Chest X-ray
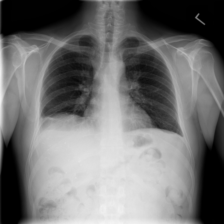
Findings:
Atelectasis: positive
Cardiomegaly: negative
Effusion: positive
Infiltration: negative
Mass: negative
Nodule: negative
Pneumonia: negative
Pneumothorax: negative
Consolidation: negative
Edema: negative
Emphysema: negative
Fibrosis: negative
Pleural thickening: negative
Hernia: negative